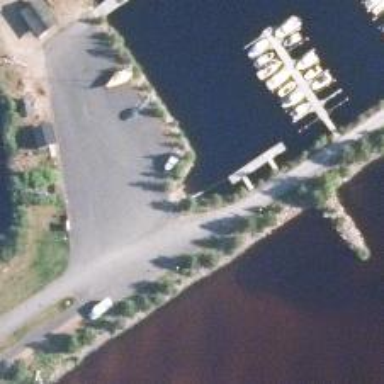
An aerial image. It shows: Slipway on leisure land.